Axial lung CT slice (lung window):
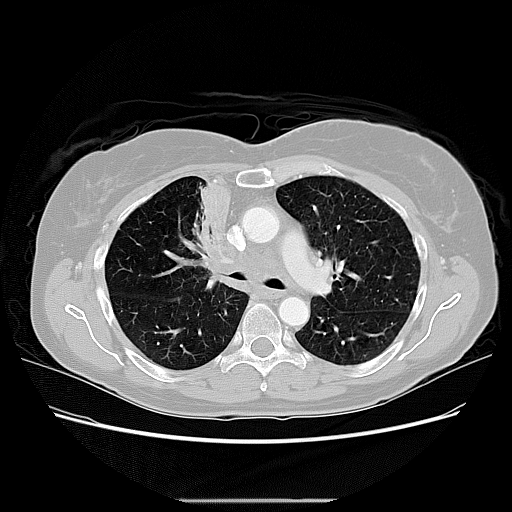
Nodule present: no